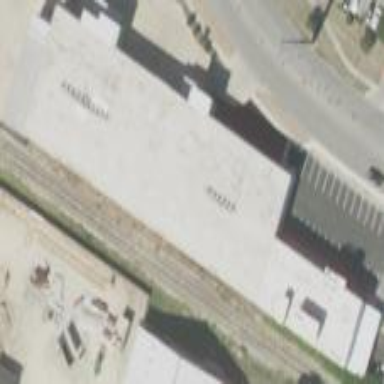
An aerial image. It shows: Warehouse building.